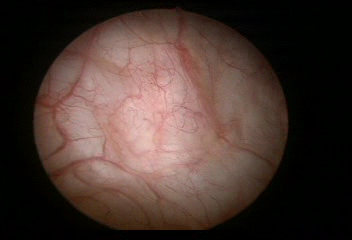
Modality: WLC
Class: Normal mucosa
Bladder cancer association: No